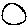
Label: circle